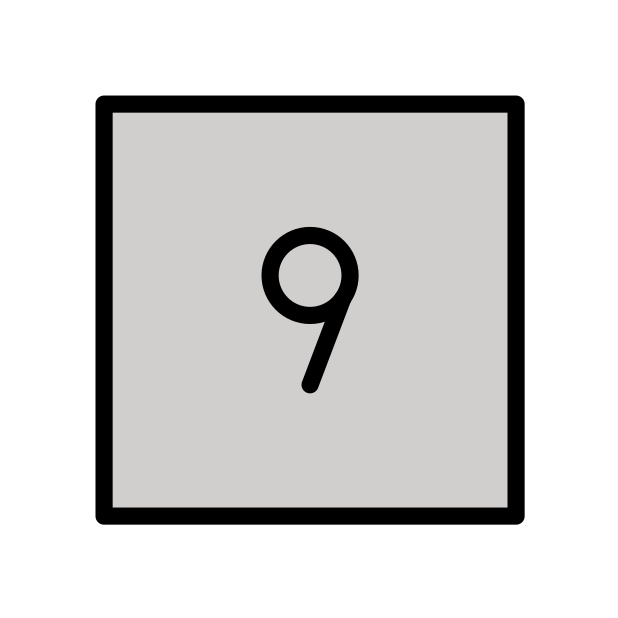
keycap: 9